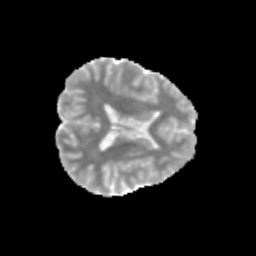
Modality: MD
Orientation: axial
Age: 11
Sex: male
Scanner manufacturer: siemens
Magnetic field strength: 3 T
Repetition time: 3.8 s
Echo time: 0.07 s